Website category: auto
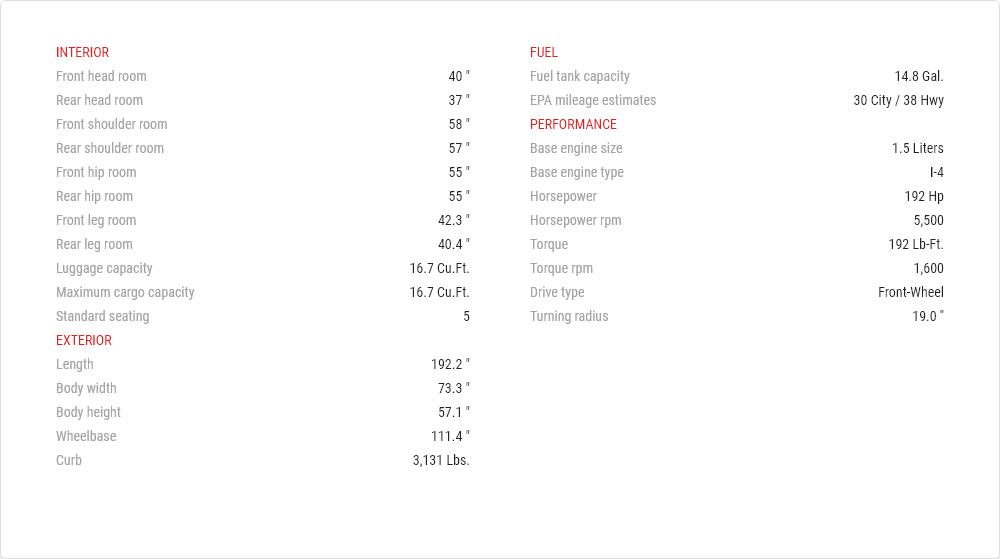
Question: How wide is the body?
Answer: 73.3 "

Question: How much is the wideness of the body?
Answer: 73.3 "

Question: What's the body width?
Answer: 73.3 "

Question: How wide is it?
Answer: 73.3 "

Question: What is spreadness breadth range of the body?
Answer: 73.3 "

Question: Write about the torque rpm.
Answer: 1,600

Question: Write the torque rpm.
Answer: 1,600

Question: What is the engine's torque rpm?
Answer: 1,600

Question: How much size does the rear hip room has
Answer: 55 "

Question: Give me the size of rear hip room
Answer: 55 "

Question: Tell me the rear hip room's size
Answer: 55 "

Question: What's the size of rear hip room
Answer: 55 "

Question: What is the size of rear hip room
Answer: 55 "

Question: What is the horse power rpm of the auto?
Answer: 5,500

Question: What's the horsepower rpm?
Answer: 5,500

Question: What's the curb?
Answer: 3,131 lbs.

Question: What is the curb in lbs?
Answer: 3,131 lbs.

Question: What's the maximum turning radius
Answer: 19.0 ''

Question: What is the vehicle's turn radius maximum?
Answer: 19.0 ''

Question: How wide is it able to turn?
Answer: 19.0 ''

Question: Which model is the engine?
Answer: I-4

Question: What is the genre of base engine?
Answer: I-4

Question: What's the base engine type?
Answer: I-4

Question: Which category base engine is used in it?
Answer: I-4

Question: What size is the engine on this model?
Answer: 1.5 liters

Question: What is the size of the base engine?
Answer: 1.5 liters

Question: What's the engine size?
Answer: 1.5 liters

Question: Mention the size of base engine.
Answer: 1.5 liters

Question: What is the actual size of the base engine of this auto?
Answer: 1.5 liters

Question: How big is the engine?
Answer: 1.5 liters

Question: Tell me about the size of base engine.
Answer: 1.5 liters

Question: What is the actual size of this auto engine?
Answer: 1.5 liters

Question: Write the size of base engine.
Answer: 1.5 liters

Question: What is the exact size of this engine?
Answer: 1.5 liters

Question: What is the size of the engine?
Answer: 1.5 liters

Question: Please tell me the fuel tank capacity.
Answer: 14.8 gal.

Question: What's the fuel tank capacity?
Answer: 14.8 gal.

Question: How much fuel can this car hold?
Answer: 14.8 gal.

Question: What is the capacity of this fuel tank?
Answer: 14.8 gal.

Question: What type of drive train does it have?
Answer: front-wheel

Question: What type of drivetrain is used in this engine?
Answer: front-wheel

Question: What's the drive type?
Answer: front-wheel

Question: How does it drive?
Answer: front-wheel

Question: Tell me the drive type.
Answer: front-wheel

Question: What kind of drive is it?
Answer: front-wheel

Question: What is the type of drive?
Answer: front-wheel

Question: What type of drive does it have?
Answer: front-wheel

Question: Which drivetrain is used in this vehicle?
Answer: front-wheel

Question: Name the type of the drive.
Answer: front-wheel

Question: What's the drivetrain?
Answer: front-wheel

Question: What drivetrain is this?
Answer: front-wheel

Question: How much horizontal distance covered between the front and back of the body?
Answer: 111.4 "

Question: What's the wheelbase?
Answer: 111.4 "

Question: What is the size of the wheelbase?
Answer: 111.4 "

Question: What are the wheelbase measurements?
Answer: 111.4 "

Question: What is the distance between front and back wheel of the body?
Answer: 111.4 "

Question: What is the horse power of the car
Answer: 192 hp

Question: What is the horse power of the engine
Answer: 192 hp

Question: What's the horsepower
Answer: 192 hp

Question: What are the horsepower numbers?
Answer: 192 hp

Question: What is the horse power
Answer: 192 hp

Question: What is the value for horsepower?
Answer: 192 hp

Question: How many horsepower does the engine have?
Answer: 192 hp

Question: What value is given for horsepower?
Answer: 192 hp